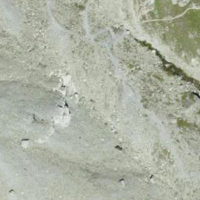
EUNIS habitat code: 48
Species observed at this site:
Dryas octopetala